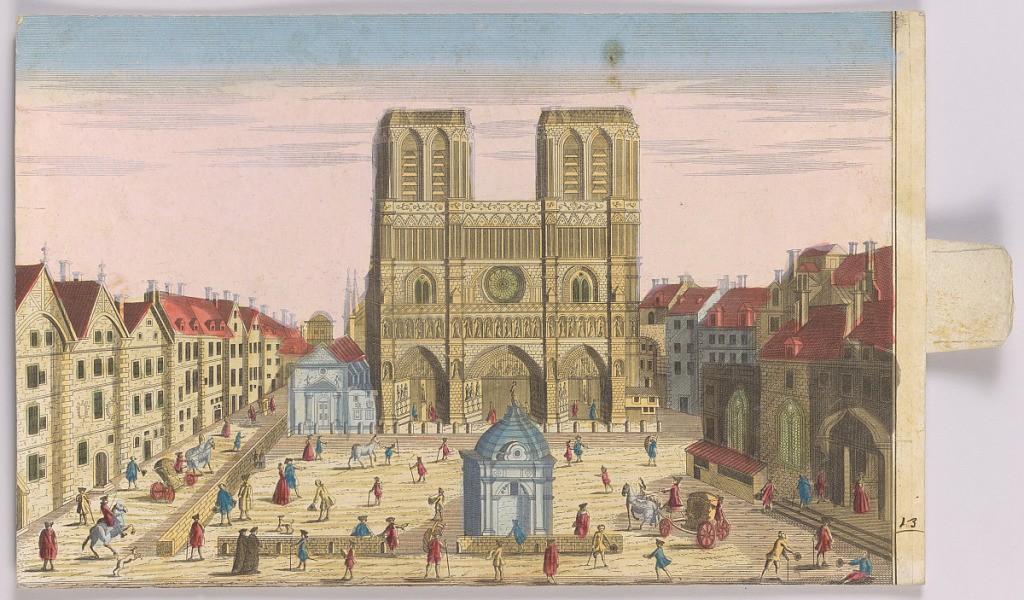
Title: Peep-Show Print
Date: mid-18th century
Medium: Engraving and brush and wash on paper
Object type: Print
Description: Peep-show print